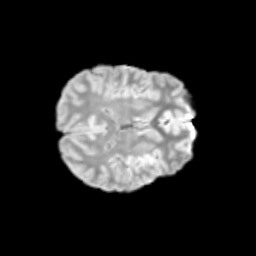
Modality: T2w
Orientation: axial
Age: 13
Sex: male
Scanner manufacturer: siemens
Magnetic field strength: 3 T
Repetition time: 3.8 s
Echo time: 0.07 s